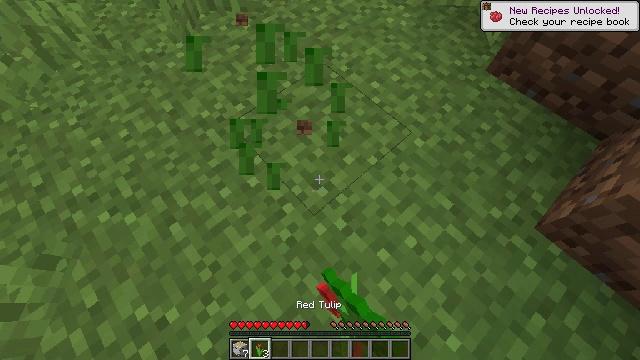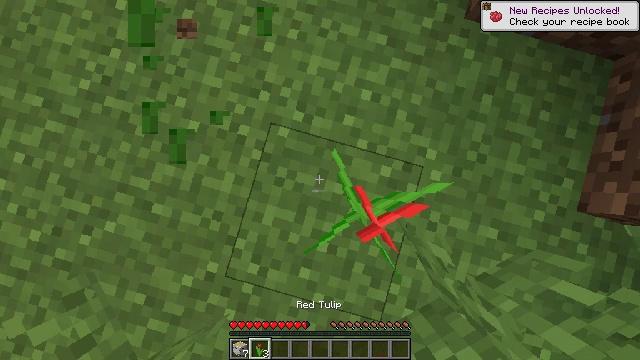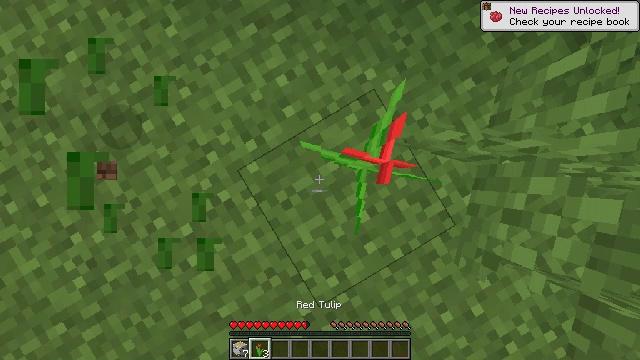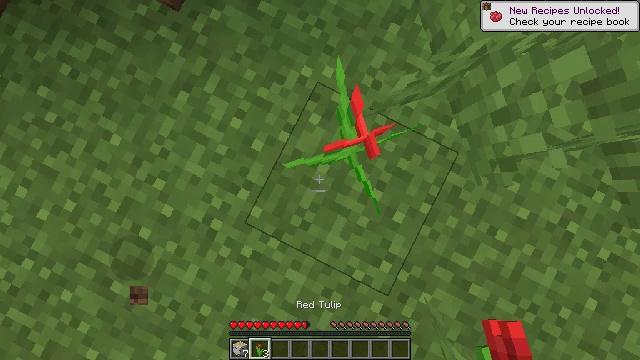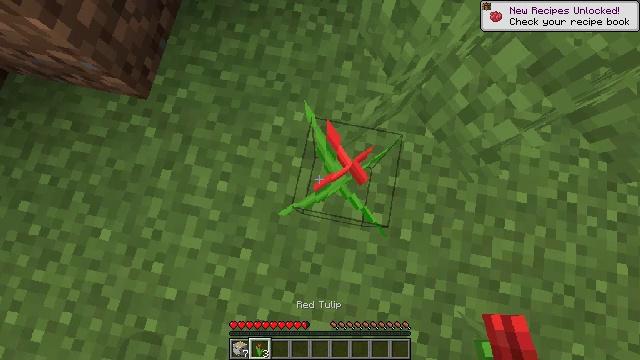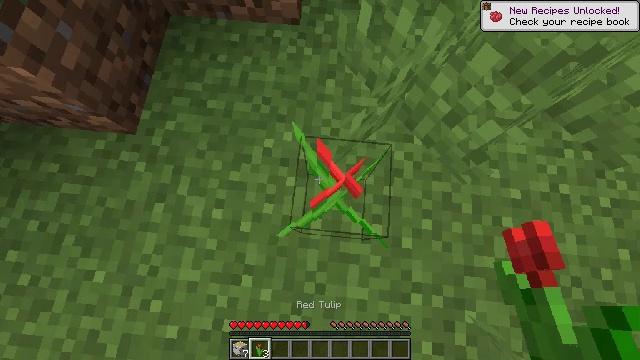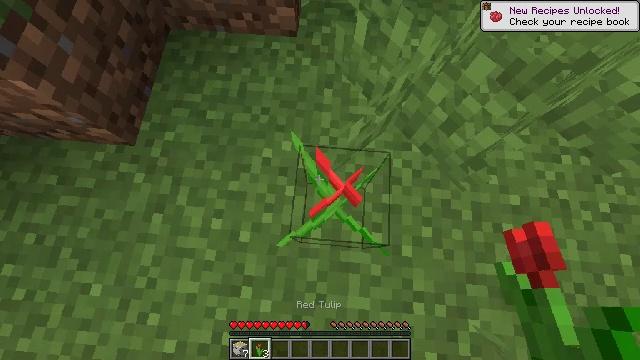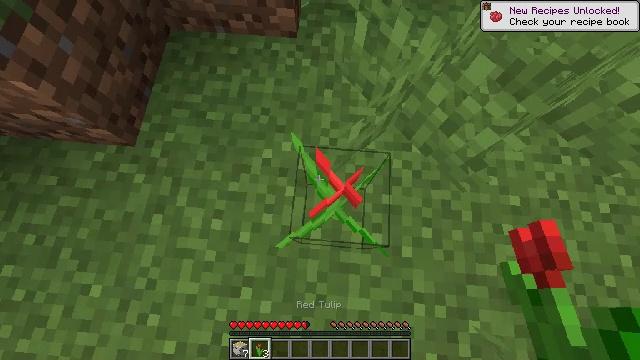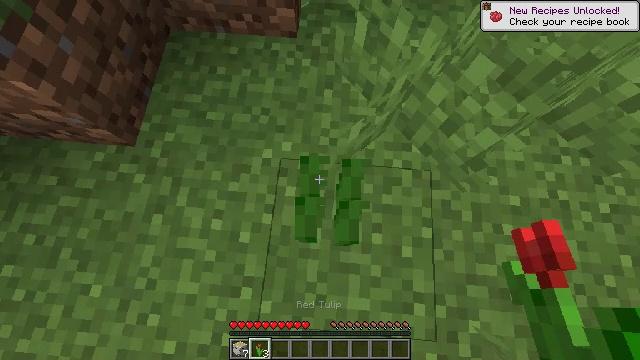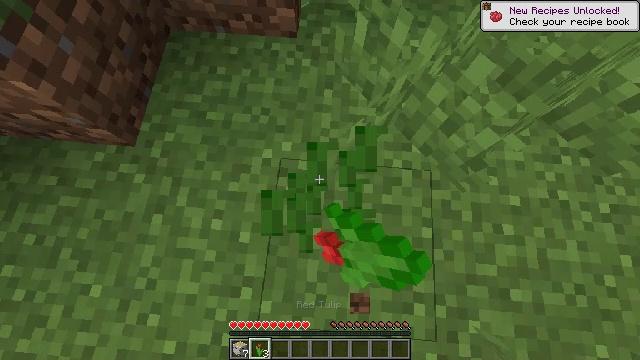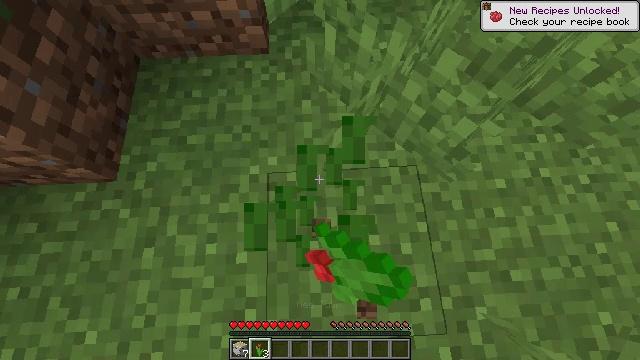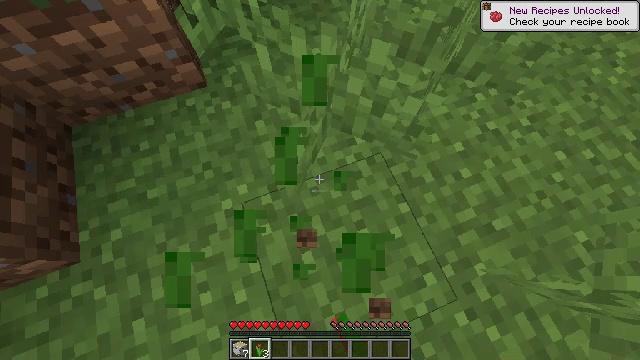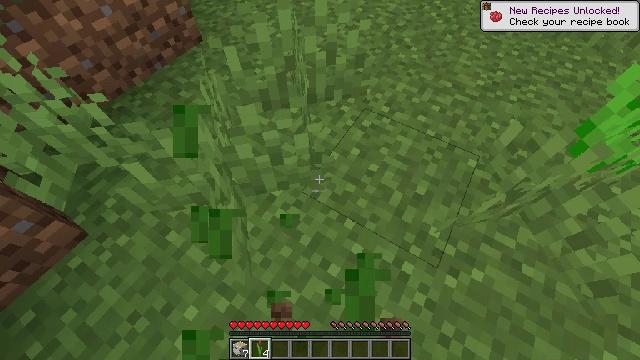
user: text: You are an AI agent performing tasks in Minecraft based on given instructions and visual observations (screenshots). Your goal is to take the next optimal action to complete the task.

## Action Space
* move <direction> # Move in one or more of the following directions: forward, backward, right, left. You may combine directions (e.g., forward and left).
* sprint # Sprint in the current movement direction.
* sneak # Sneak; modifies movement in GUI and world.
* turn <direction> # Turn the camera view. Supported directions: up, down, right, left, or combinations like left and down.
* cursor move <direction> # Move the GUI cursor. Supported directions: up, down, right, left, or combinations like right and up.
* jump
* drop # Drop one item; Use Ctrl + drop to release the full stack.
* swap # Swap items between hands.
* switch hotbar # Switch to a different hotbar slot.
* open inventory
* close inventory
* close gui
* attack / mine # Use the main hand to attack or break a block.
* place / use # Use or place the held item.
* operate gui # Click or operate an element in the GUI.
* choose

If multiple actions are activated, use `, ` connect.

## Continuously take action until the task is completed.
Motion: motion action
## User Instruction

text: Attack the red tulip to obtain it.
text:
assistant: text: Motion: turn right and down
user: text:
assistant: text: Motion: turn right and down
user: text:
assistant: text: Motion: turn right and up
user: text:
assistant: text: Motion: turn right and up
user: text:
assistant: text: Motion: turn right and up
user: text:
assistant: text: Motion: turn up
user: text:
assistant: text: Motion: no_op
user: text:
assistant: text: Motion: attack / mine
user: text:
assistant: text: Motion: attack / mine
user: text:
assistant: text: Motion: turn right and up, attack / mine
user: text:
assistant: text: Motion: turn right and up
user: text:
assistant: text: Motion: turn right and up
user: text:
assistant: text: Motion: no_op